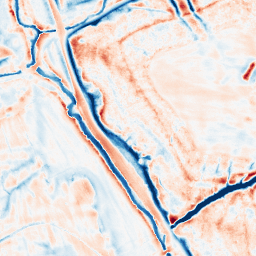
Category: edge_preserving
Decomposition family: bilateral
Decomposition parameters: d: 21
sigma_color: 25
sigma_space: 100
Upsampling method: quadratic
Upsampling parameters: scale: 4
Upsampling scale: 4